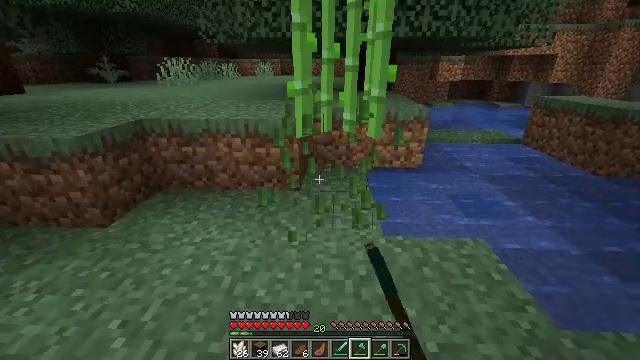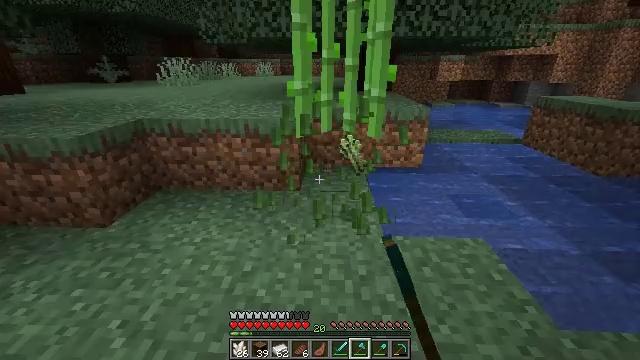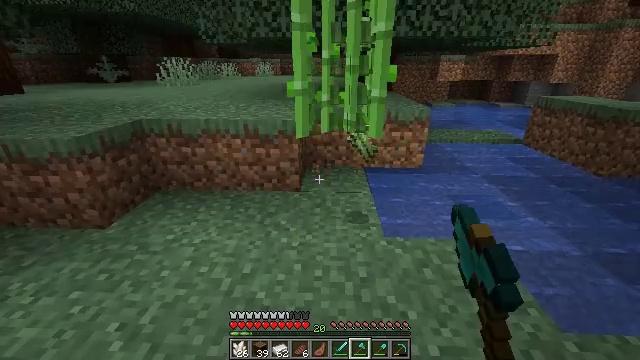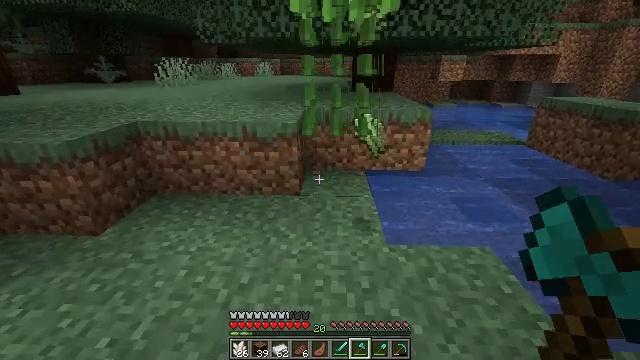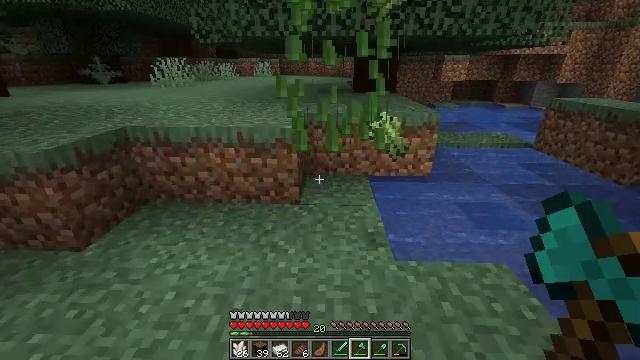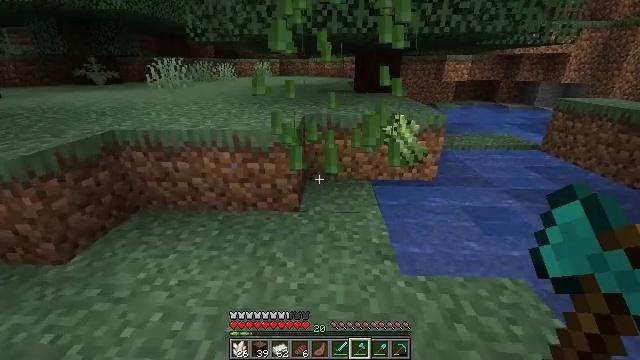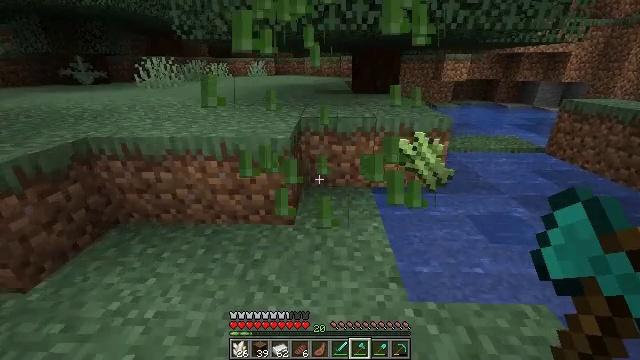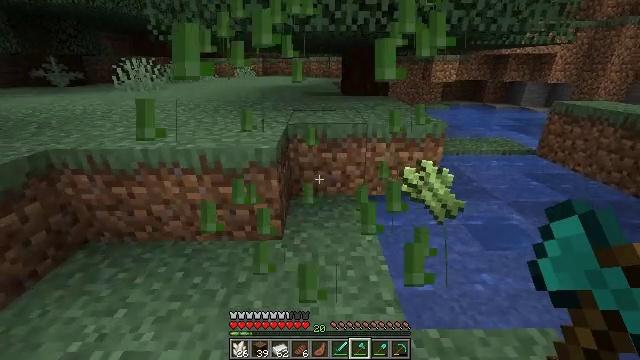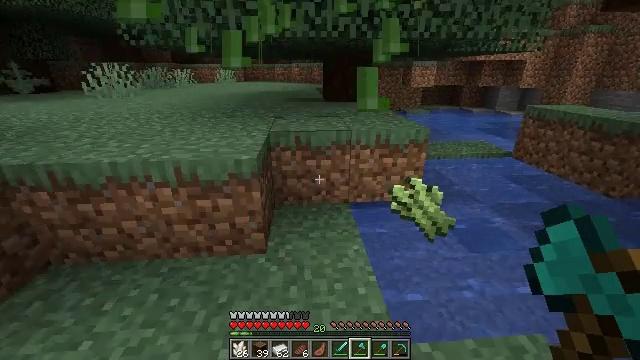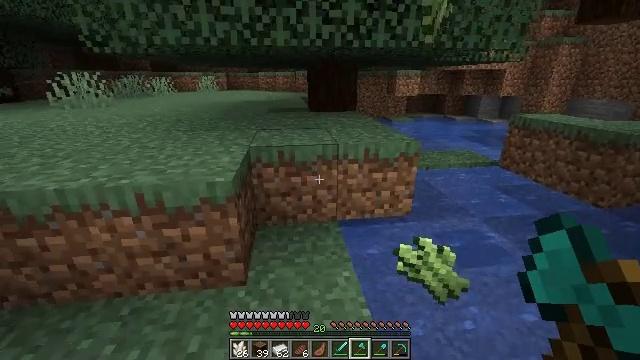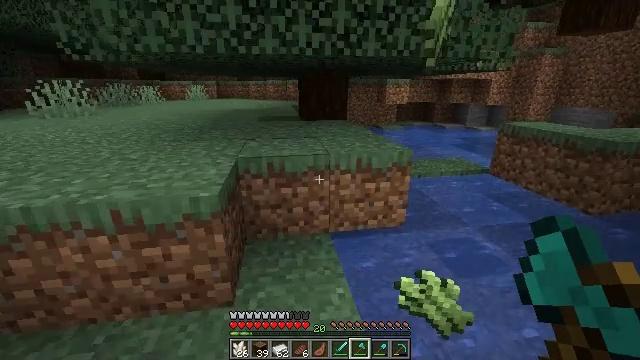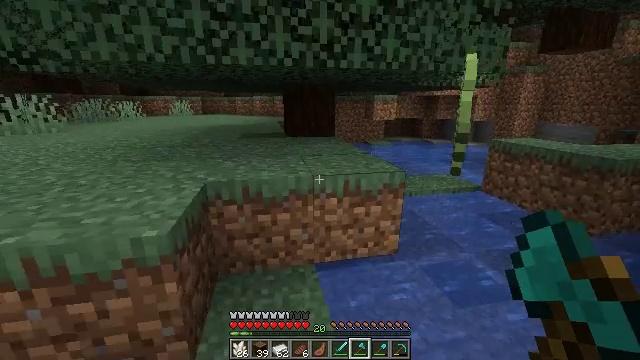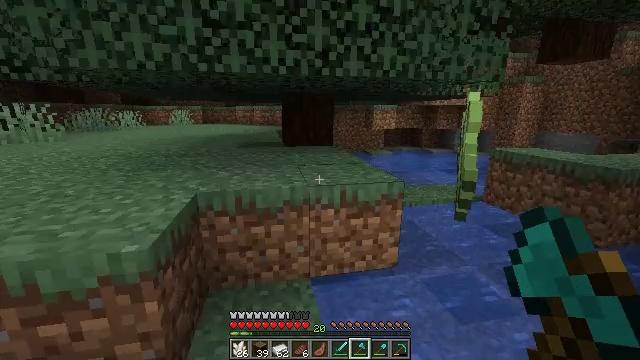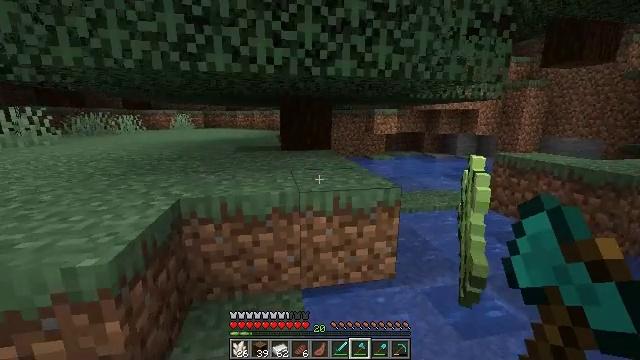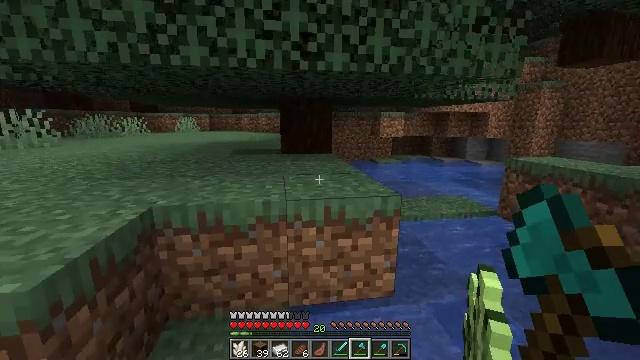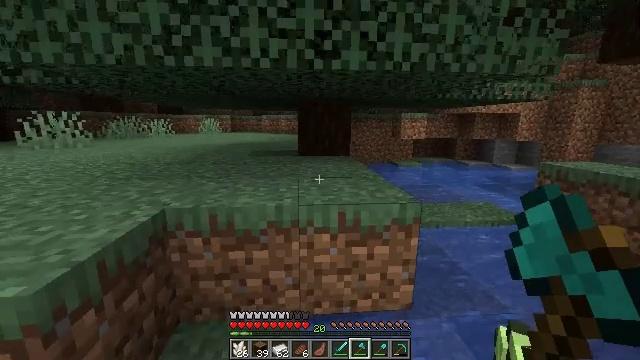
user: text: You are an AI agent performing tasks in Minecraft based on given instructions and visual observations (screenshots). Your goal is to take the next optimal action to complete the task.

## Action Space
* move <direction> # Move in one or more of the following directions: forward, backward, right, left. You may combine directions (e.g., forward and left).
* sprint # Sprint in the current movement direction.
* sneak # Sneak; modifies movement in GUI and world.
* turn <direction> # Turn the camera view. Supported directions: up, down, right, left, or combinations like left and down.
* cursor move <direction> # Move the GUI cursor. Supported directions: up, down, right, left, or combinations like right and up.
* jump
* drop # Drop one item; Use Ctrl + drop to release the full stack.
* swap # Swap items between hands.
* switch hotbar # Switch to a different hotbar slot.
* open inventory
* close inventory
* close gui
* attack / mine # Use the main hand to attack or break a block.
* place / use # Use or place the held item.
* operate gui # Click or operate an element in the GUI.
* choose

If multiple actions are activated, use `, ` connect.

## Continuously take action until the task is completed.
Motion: motion action
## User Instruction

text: Collect the large fern.
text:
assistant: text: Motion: no_op
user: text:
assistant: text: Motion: move forward
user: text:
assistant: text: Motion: move forward
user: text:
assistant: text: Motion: move forward
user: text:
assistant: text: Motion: move forward
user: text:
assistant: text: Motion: move forward
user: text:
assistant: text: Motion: move forward, turn right
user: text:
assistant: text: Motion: move forward, turn right and up
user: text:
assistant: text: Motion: move forward, turn right and up
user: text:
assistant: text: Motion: move forward, turn right and up
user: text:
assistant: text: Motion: move forward and move right, turn right and up
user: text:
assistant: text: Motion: move forward and move right, turn up
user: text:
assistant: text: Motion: move forward and move right
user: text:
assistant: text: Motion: move forward, turn left
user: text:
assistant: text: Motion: turn left
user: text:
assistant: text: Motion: turn left
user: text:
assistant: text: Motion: no_op
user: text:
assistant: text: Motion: no_op
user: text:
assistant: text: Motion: no_op
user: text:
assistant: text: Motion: turn right and down
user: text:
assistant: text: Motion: turn right and down
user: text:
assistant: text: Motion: turn right and down
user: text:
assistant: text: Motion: turn right and down
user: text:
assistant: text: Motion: turn right and down
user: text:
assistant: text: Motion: turn right and down
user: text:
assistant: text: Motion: turn right and down
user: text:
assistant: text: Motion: turn down
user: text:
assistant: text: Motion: turn down
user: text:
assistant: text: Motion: no_op
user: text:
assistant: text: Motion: turn down